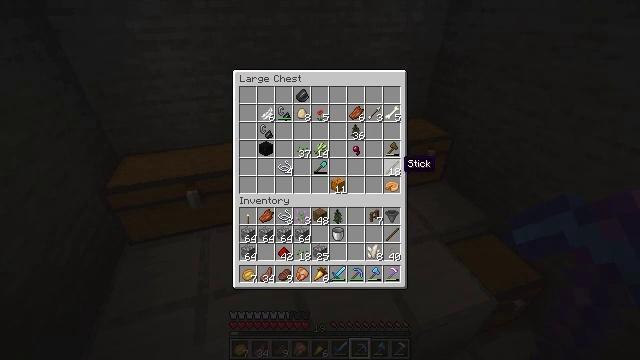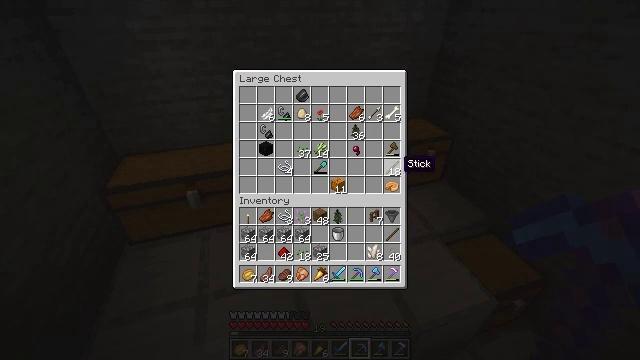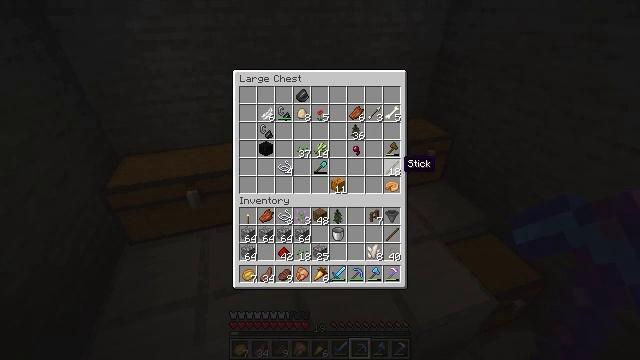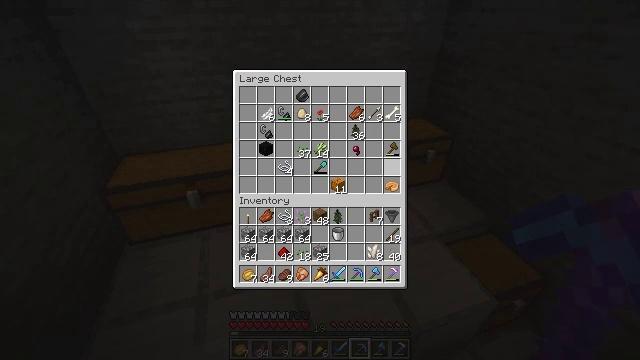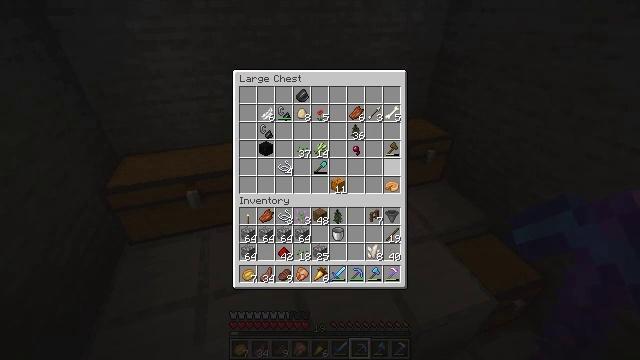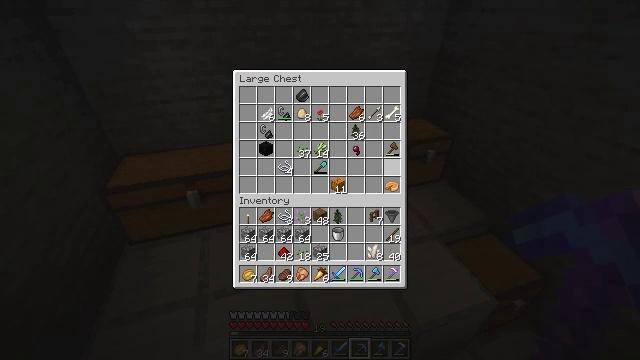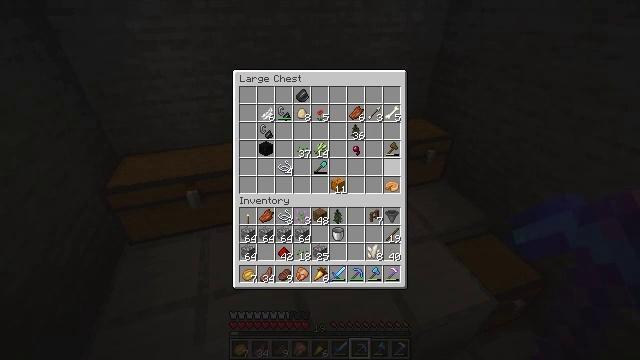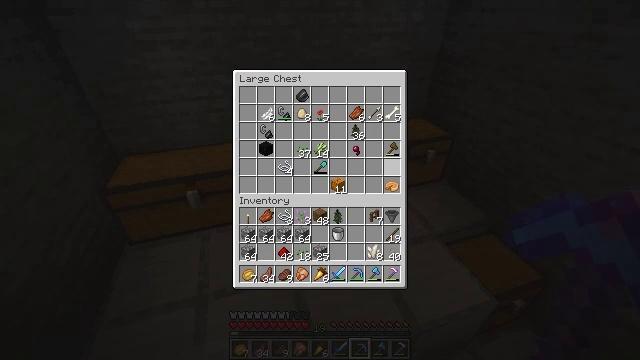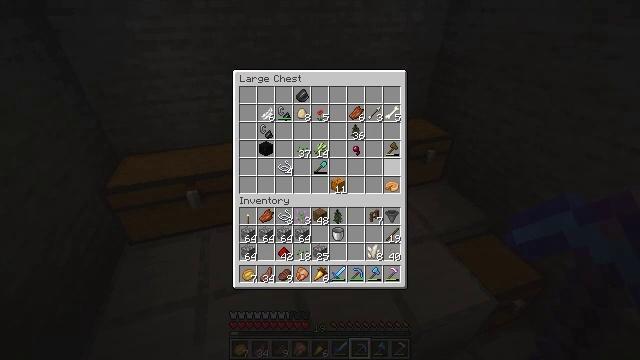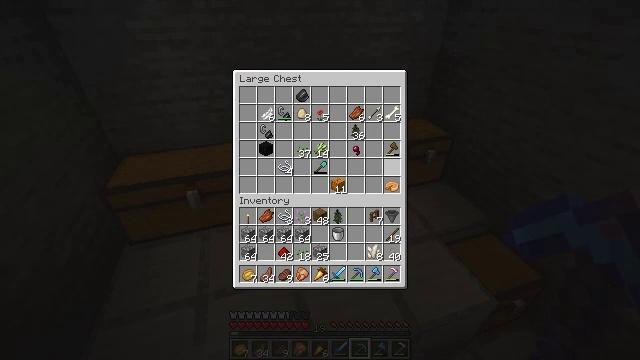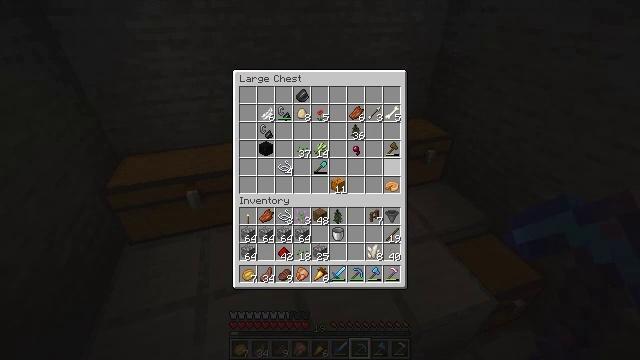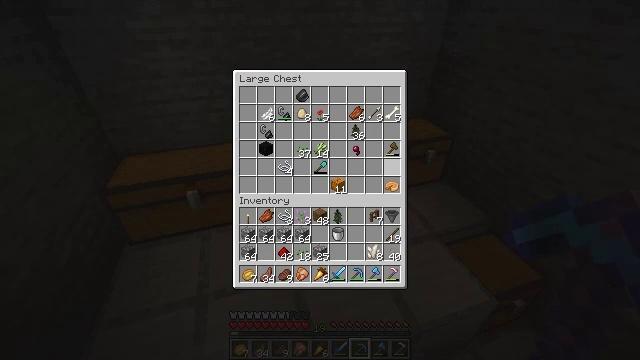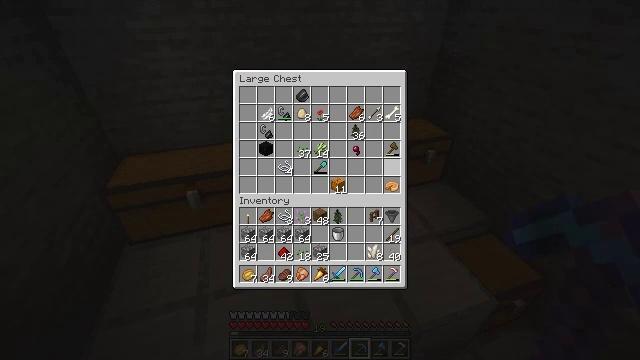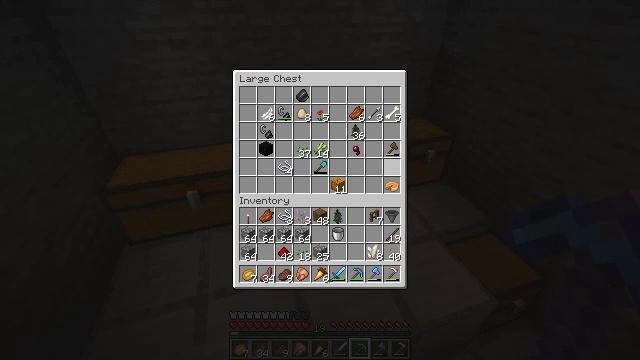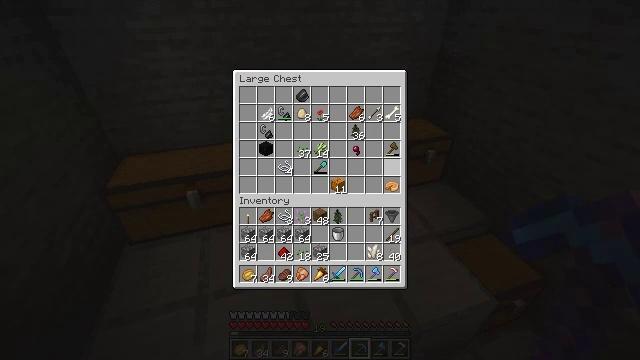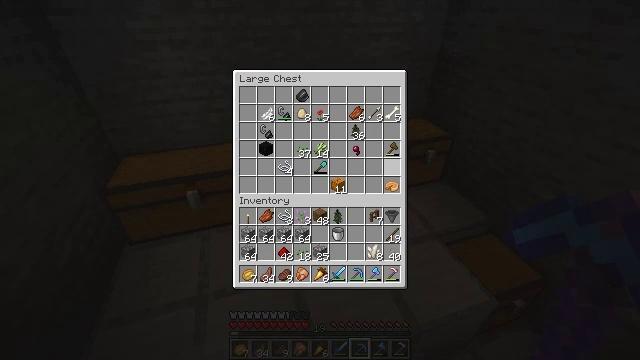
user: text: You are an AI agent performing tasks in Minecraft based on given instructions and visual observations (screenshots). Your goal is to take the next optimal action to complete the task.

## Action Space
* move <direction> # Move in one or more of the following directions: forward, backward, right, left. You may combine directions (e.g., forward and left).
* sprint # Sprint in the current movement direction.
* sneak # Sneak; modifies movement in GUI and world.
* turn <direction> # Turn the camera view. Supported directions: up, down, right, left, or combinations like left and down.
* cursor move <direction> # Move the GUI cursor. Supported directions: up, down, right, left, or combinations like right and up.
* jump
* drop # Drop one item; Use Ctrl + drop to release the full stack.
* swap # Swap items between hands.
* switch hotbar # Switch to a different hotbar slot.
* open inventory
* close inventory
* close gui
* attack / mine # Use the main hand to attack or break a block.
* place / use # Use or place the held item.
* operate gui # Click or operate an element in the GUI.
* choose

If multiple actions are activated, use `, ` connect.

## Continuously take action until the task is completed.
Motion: motion action
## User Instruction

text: Harvest wheat from the field.
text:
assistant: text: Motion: sneak
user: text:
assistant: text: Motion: sneak
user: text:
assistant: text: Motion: sneak, use / place
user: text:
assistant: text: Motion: sneak, use / place
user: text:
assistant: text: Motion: sneak, use / place
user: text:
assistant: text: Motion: sneak, use / place
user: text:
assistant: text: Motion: sneak
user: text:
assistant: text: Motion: sneak
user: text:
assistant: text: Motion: sneak
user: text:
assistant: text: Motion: sneak
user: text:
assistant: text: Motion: sneak
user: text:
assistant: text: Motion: sneak
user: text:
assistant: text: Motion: sneak
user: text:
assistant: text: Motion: no_op
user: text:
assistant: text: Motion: no_op
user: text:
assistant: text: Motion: no_op
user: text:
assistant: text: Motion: no_op
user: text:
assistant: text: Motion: no_op
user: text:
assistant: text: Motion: no_op
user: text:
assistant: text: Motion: no_op
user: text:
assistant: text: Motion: no_op
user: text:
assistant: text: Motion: no_op
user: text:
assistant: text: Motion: no_op
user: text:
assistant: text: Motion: no_op
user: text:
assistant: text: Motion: no_op
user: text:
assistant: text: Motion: no_op
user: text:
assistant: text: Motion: no_op
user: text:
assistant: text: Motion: no_op
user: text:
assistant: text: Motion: no_op
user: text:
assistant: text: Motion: no_op